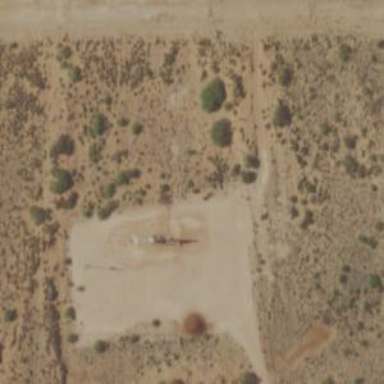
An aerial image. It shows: Petroleum well.